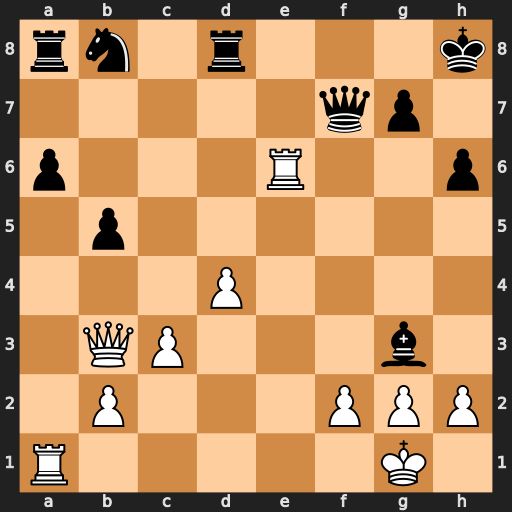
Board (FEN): rn1r3k/5qp1/p3R2p/1p6/3P4/1QP3b1/1P3PPP/R5K1
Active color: w
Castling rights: -
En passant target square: -
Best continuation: Rxh6+ Kg8 Rh8+ Kxh8 Qxf7